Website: bh-photo
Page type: cart
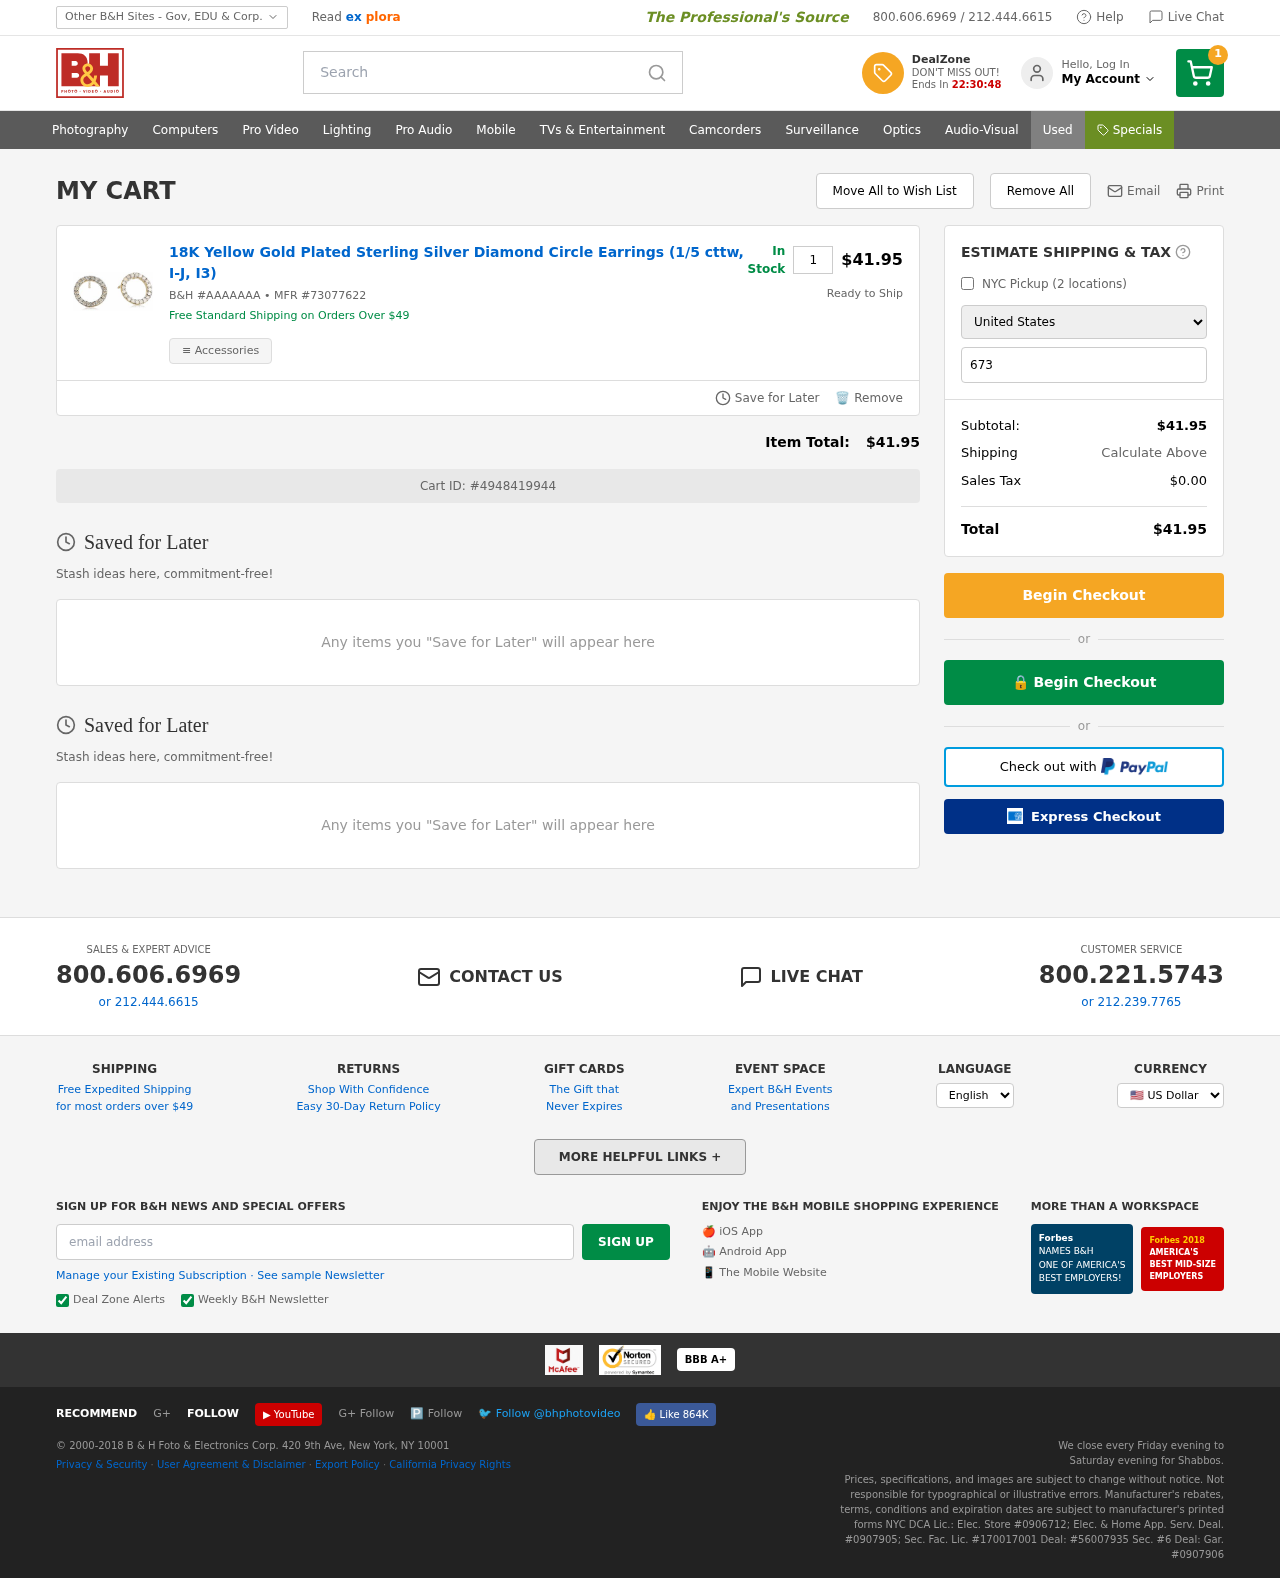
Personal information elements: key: PII_COUNTRY
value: United States
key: PII_EMAIL
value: kmeyers@gmail.com
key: PII_POSTCODE
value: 67391
Product elements: key: PRODUCT1_NAME
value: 18K Yellow Gold Plated Sterling Silver Diamond Circle Earrings (1/5 cttw, I-J, I3)
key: PRODUCT1_QUANTITY
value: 1
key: PRODUCT1_SKU
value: AAAAAAA
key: PRODUCT1_MFR
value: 73077622
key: PRODUCT1_SUBTOTAL
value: $41.95
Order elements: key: ORDER_NUM_ITEMS
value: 1
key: ORDER_SUBTOTAL
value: $41.95
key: ORDER_ID
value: #4948419944
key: ORDER_TAX
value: $0.00
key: ORDER_TOTAL
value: $41.95
Search elements: key: HEADER_SEARCH
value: Search